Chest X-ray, PA view. Patient: 30 years old, sex F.
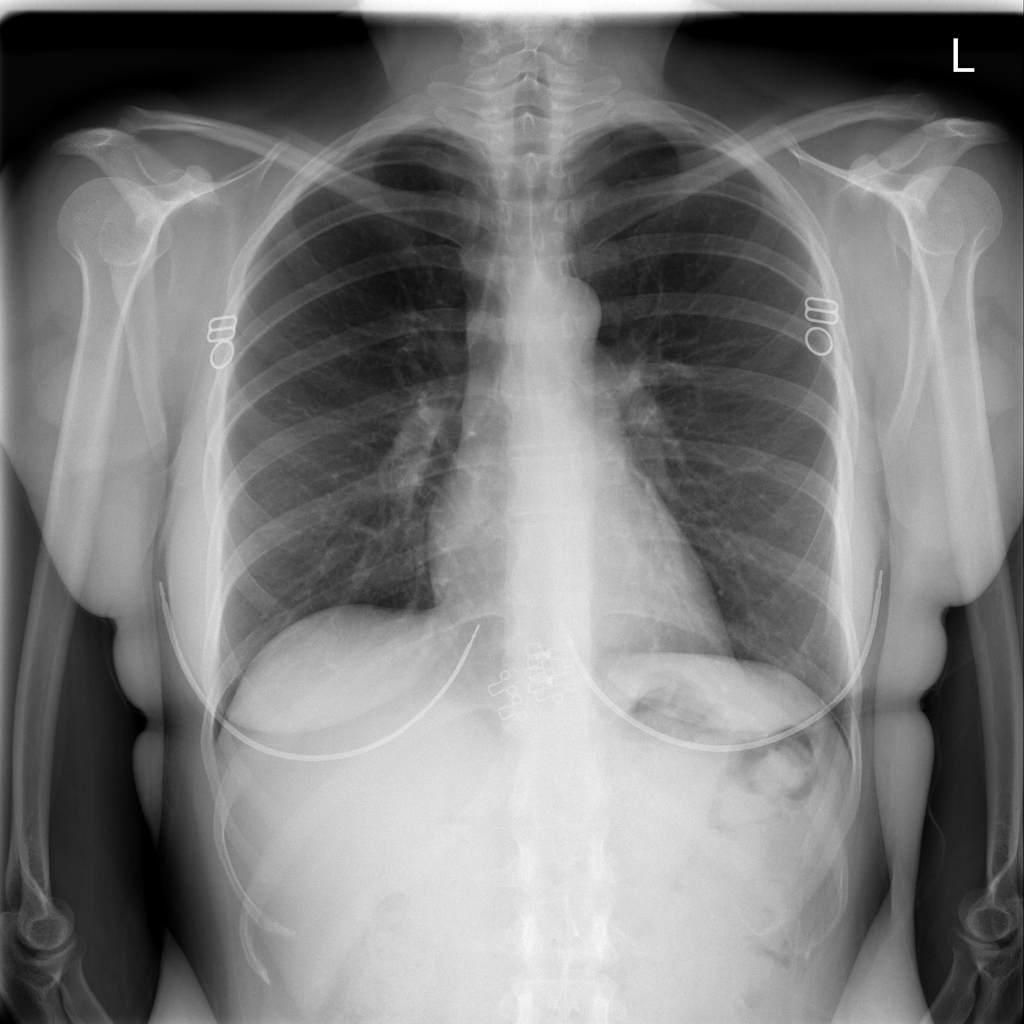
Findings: No Finding